Field crop: maize
Growth stage: 1
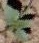
Species: datura